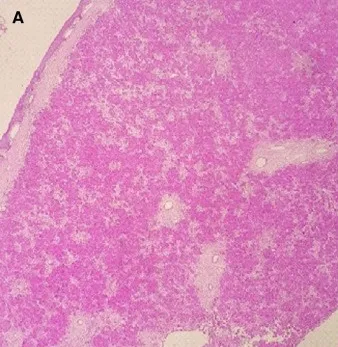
(A) Low-power view showing mucosal stratified squamous epithelium with an unencapsulated lesion in the subepithelial stroma.
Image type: pathology (h&e)